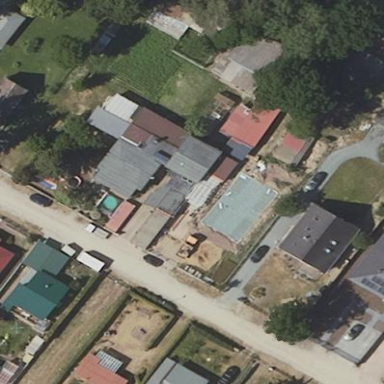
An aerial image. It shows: Detached building.